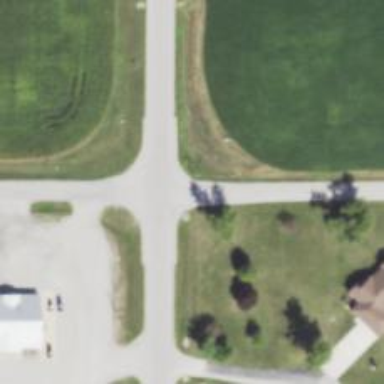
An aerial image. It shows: Road with stop sign.